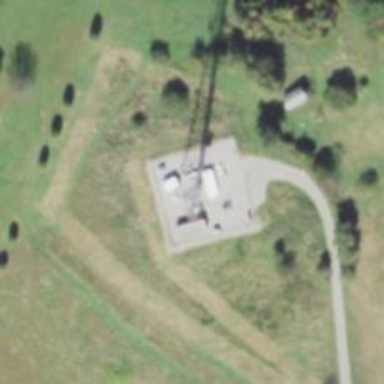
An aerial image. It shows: Mast tower used for communication.